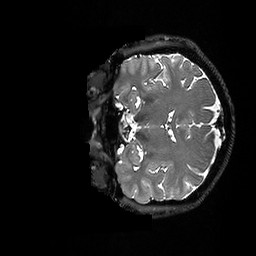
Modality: T2w
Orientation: coronal
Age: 46
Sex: female
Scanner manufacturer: ge
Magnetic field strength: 3 T
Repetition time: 3.202 s
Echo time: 0.06575 s